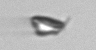
Label: detritus_transparent